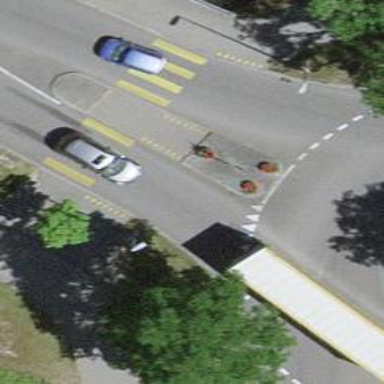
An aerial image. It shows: Crossing on cycleway.